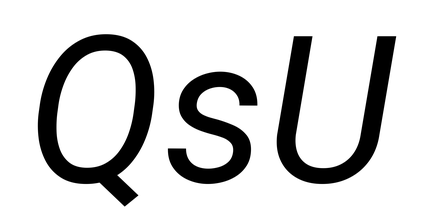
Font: Roboto-Italic_Italic